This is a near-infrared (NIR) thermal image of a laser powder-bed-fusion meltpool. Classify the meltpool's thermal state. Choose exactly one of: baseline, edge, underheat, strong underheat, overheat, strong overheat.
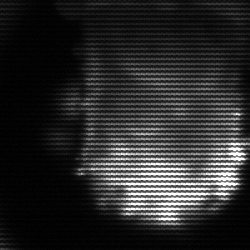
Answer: baseline